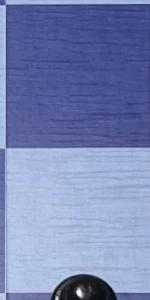
Label: Empty